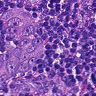
Metastatic tissue present: yes